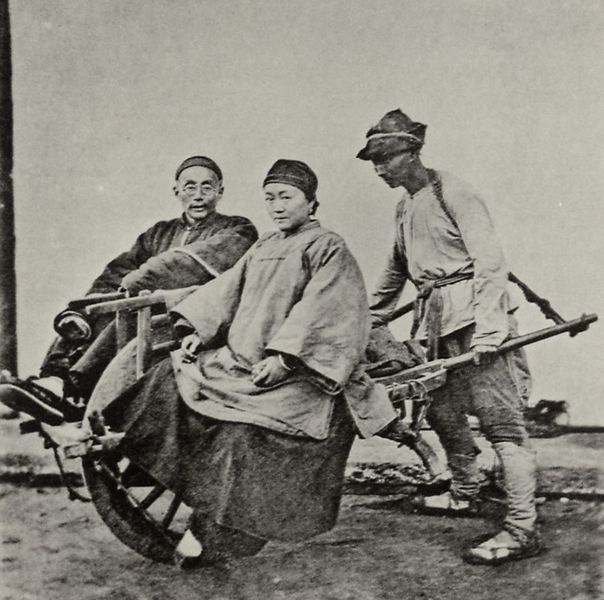
Titel: Der Schubkarren wurde von den Chinesen 1000 Jahre vor dem Erscheinen im Westen erfunden
Künstler: John Thomson
Schlagwörter: mann, sitzen, frau, grau, hut, kleid, männer, schwarz, strasse, stühle, weiss, blick, dame, gürtel, haube, herren, rock, bart, hemd, hose, kappe, kappen, mütze, mützen, wand, arm, band, blicke, bluse, diener, kleidung, bildnis, herr, hände, portrait, porträt, schauen, gewand, sitzend, drei, gewänder, paar, arbeit, bauern, karren, räder, japan, pflaster, schuhe, last, schleppen, füsse, sepia, arbeiter, karre, rad, schubkarre, wagen, zopf, sandalen, junge, foto, fotografie, photographie, stangen, asien, schwarz-weiss, brille, asiatisch, kittel, stiefel, hauben, photo, tracht, fahren, china, griffe, ehepaar, portät, gurt, stulpen, fotographie, träger, schieben, tradition, fahrt, randstein, gurte, gefährt, kopfbedekung, chinese, fernost, chinesen, asiaten, taxi, asiat, einrad, traditionell, transportieren, kuli, rikscha, 19. jahrhundert, 19. jh, rikschafahrer, vintageprint, hrikscha, komino, port#ät